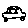
Label: car